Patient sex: M
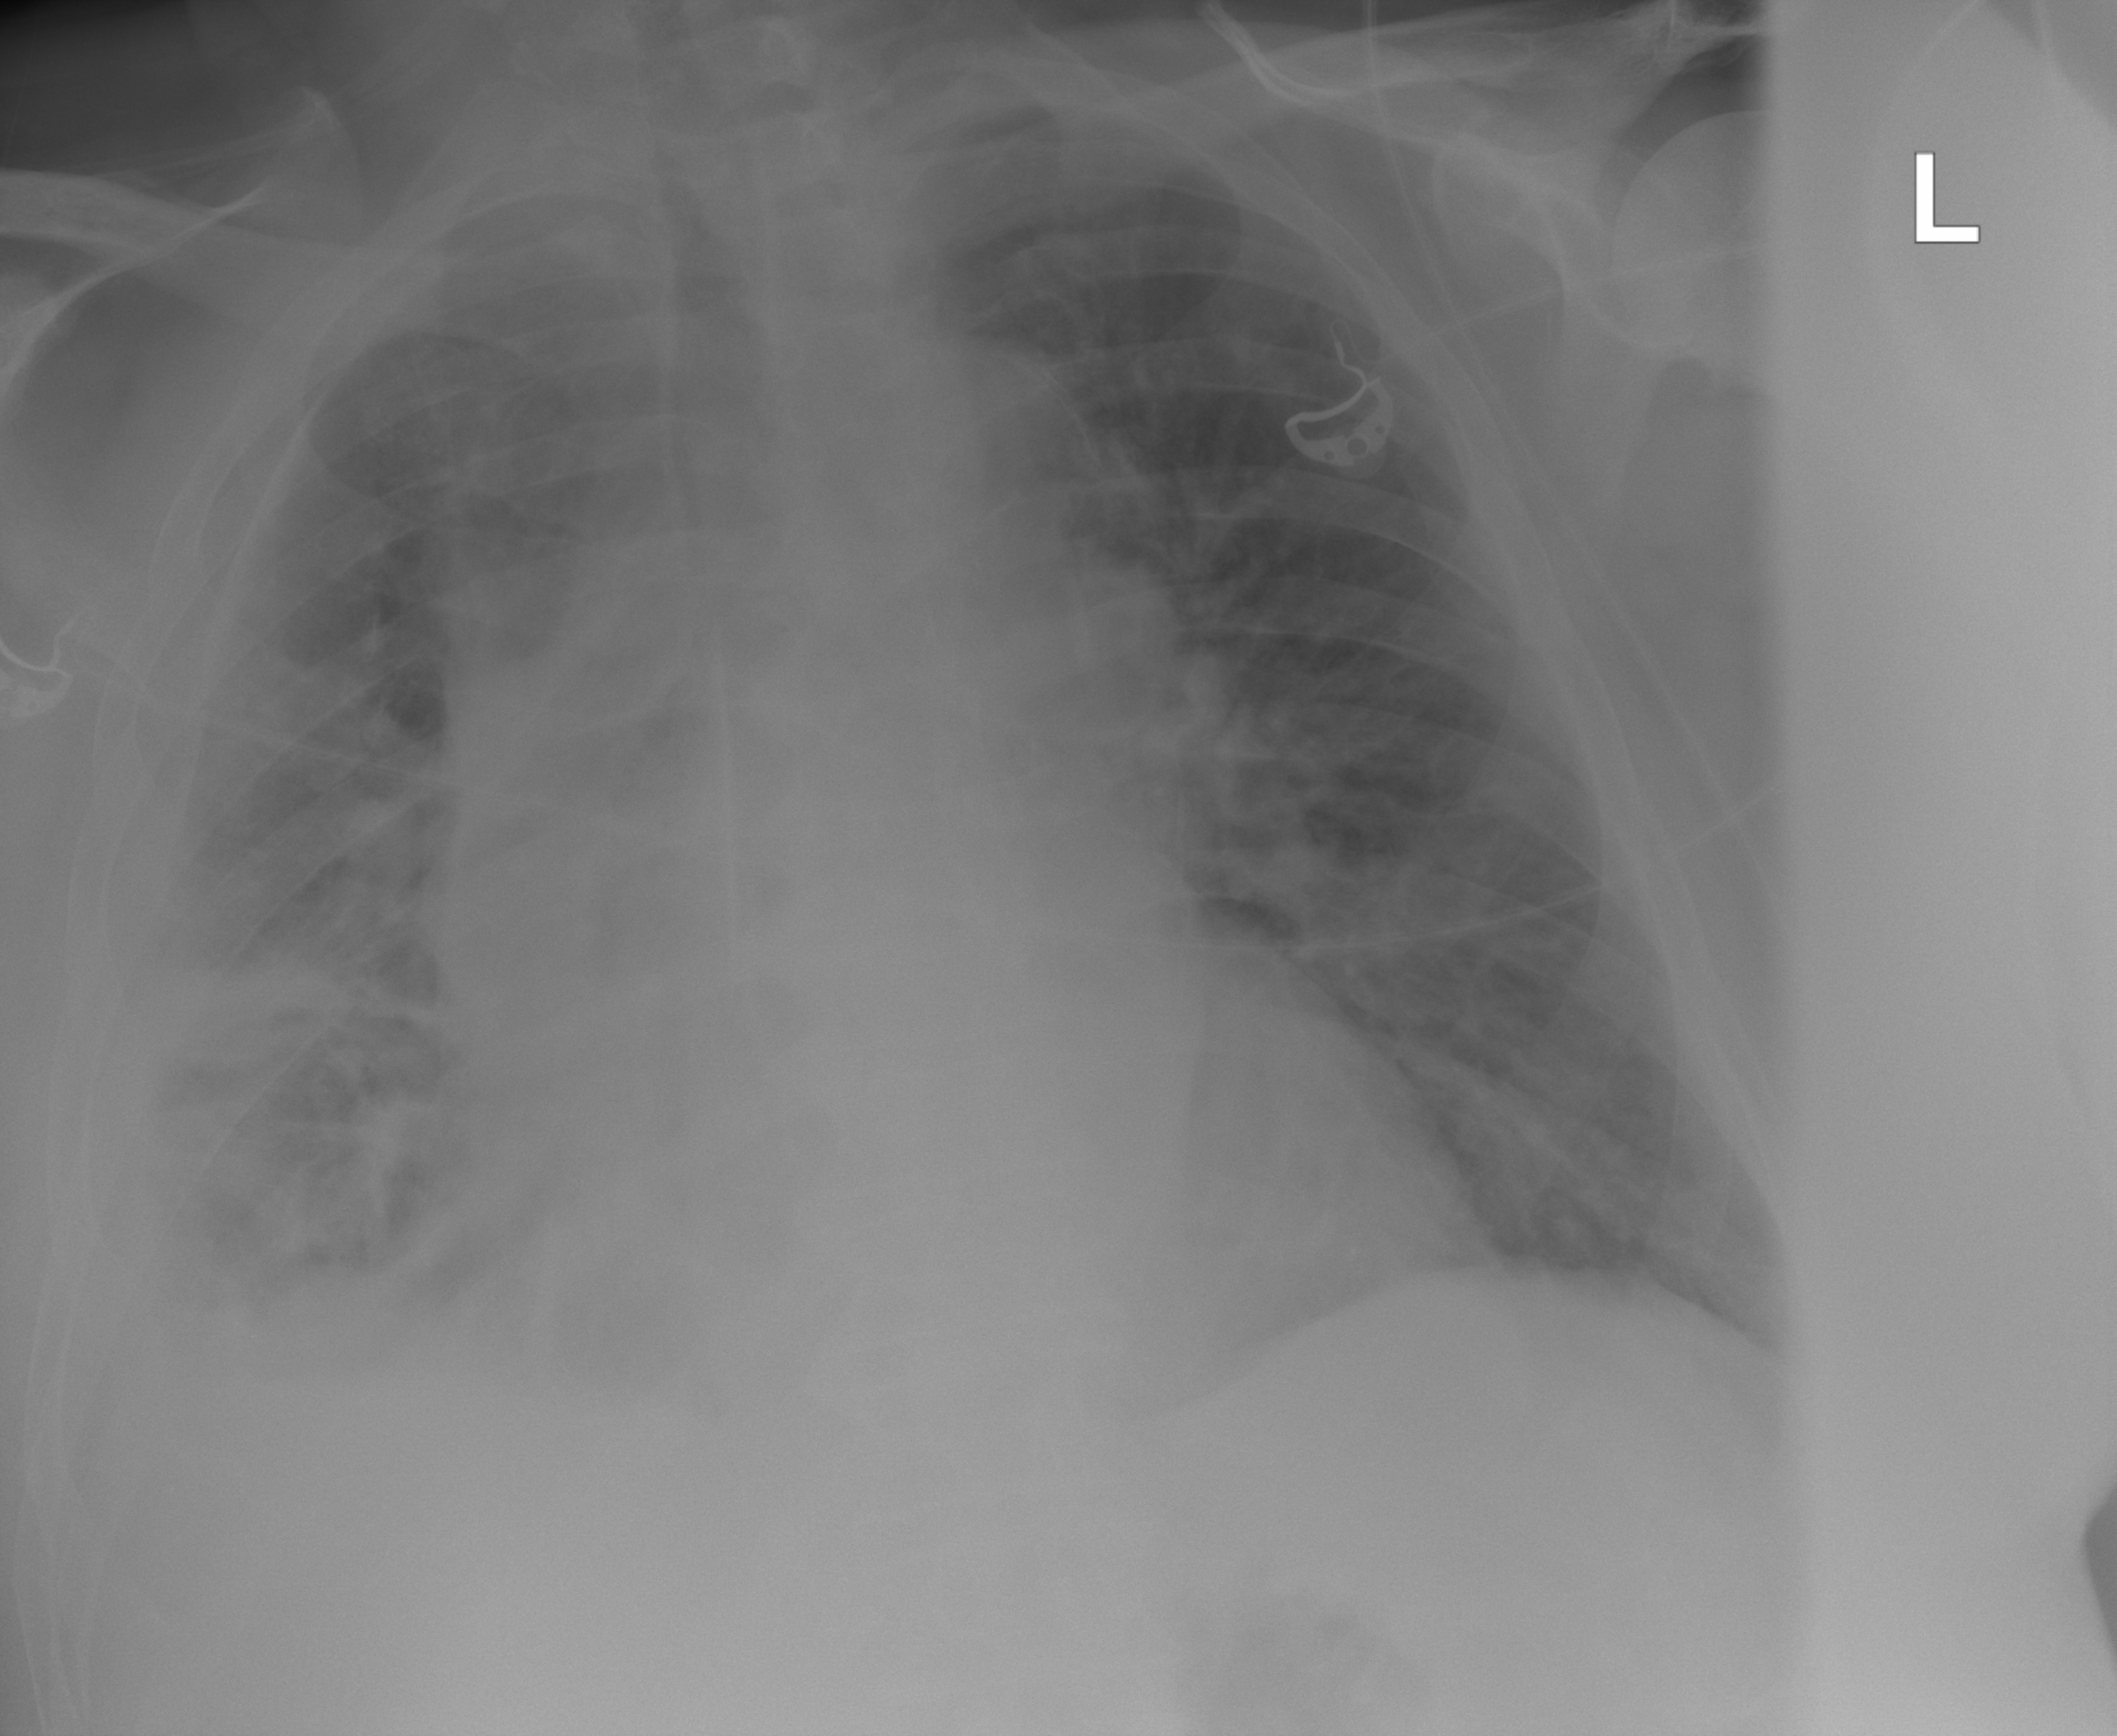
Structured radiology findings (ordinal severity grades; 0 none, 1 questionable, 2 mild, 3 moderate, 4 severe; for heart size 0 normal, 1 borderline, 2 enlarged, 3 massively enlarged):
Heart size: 2
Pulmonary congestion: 2
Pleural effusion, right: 3
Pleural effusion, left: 0
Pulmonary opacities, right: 2
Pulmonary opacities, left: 0
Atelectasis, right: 3
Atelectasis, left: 0